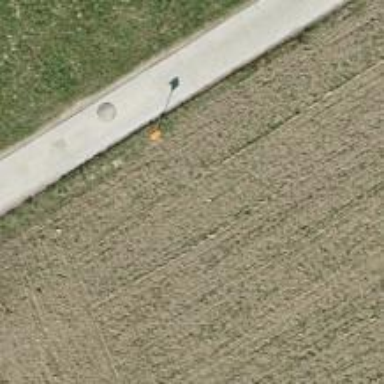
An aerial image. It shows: Pole with roofed pipeline marker.